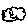
Label: cloud